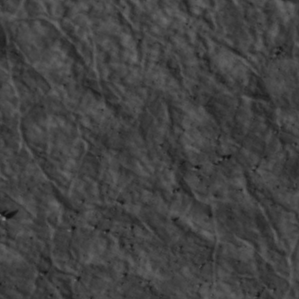
Label: non_frost